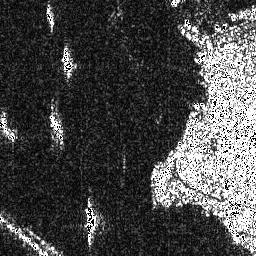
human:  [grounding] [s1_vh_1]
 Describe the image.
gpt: In the satellite image, there is  <ref>1 small ship </ref> <box>[[16, 1, 21, 12, 0]]</box> located at top left,  <ref>1 medium ship </ref> <box>[[23, 16, 30, 32, 0]]</box> located at top left,  <ref>2 medium ship </ref> <box>[[17, 42, 25, 56, 0], [0, 42, 6, 55, 0]]</box> located at left,  <ref>1 medium ship </ref> <box>[[32, 77, 37, 95, 0]]</box> located at bottom.